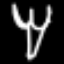
Label: fork